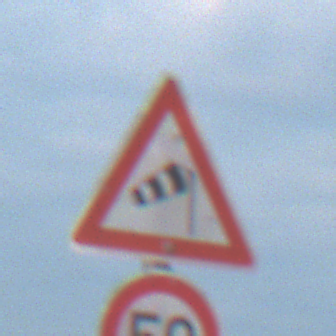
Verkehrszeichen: SeitenwindVonRechts
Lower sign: Geschwindigkeit50
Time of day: SunriseSunset
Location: Outdoor (Nature)
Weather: PartlyCloudy
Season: NotSpecified
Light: Natural